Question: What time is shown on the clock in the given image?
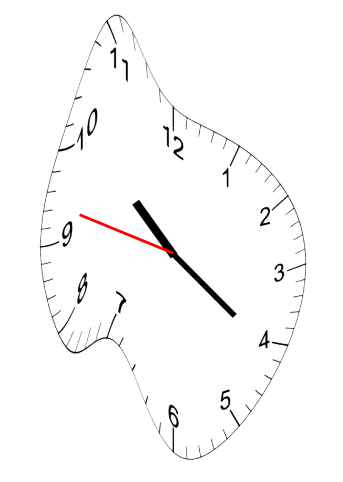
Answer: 10:20:47